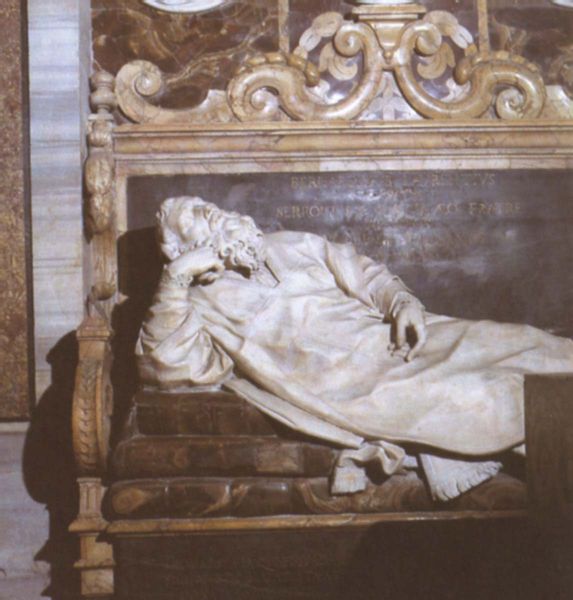
Titel: Cappella Spada
Künstler: Francesco Borromini
Standort: Rom, S. Girolamo della Carità (EU - I - Latium)
Schlagwörter: hand, mann, schatten, schlaf, weiß, marmor, säulen, tuch, beige, ornament, alt, bart, hemd, arme, barock, falten, gesicht, leiche, stein, tot, vollbart, hände, kirche, gewand, decke, locken, rokoko, skulptur, schrift, bücher, sofa, liegen, schlafen, schlafend, lehne, bank, treppe, kissen, inschrift, ornamente, verzierung, plastik, couch, liegend, matratze, nachdenken, denken, diwan, kirch, text, kirchenbank, grab, gelehrter, zierde, fließen, schlafender, grabmal, sinn, grabmahl, schalf, folianten, felten, schläfer, mannn, profet, sarkopharg, denkmahl, zeirde